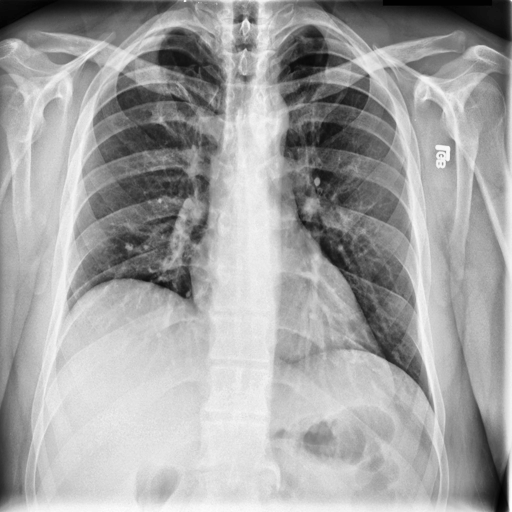
Finding: NORMAL